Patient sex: F
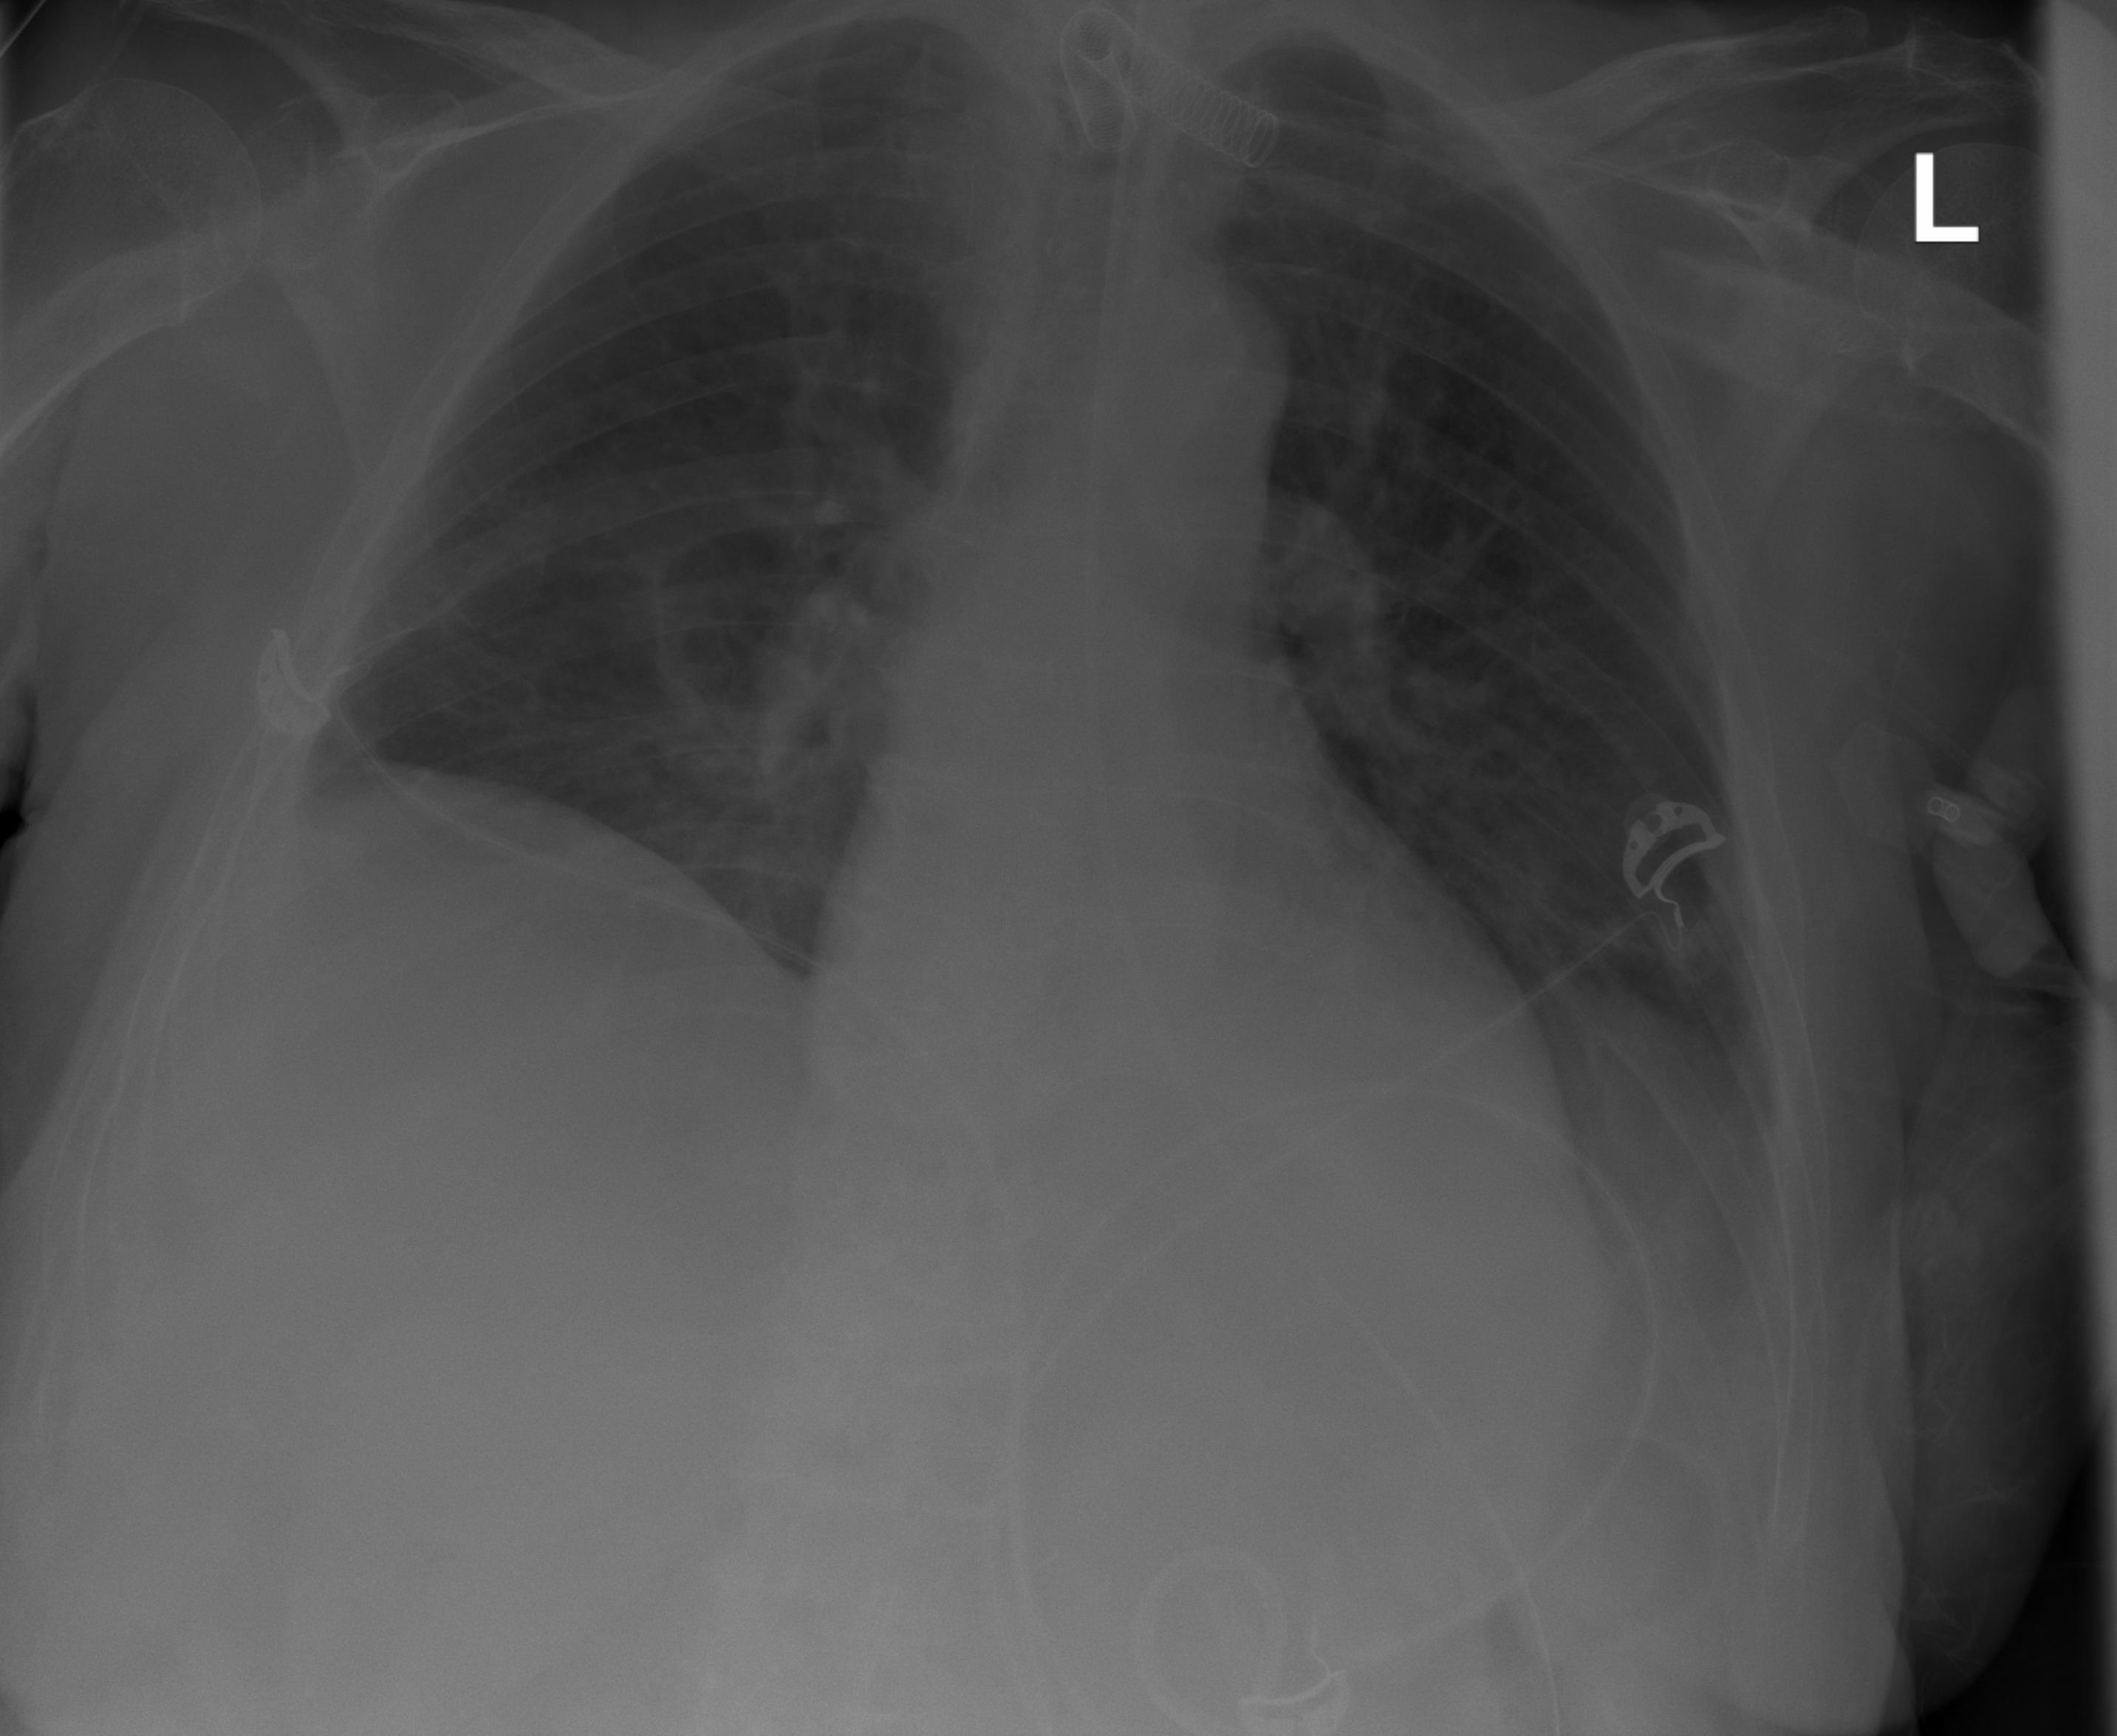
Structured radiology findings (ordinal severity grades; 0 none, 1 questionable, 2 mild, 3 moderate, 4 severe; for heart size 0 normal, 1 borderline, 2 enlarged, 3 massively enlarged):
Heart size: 0
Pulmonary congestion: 0
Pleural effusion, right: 2
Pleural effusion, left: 2
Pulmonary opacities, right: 0
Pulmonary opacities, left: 0
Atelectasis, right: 0
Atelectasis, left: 2